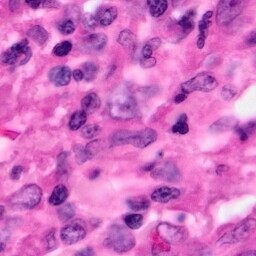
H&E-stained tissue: Pancreatic